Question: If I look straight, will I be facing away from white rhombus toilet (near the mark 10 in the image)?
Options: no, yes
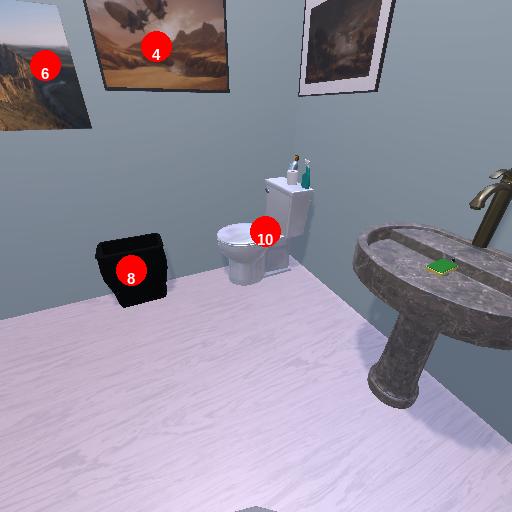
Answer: no